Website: macys
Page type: customer-info-address
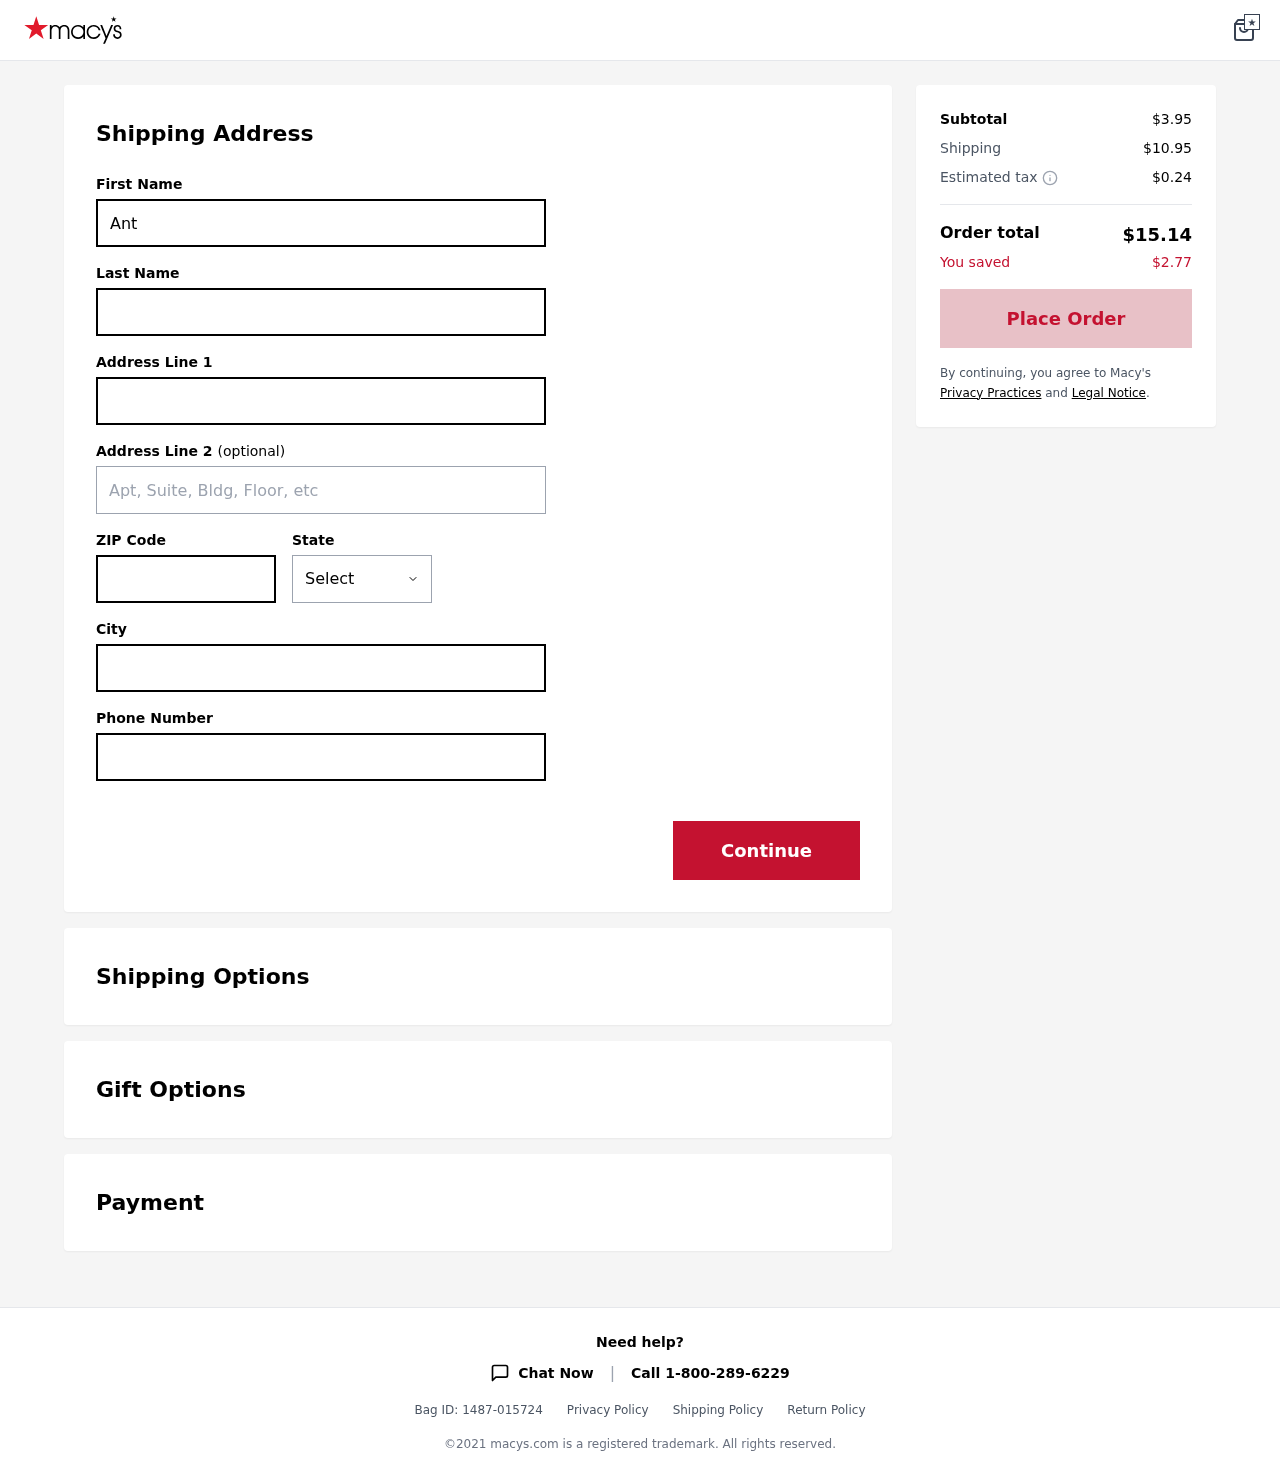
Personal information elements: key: PII_CITY
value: New Kevinbury
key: PII_FIRSTNAME
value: Anthony
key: PII_LASTNAME
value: Dennis
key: PII_PHONE
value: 3767963417
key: PII_POSTCODE
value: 88651
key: PII_STATE
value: Arizona
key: PII_STREET
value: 7672 Kevin Hills Suite 663
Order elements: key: ORDER_SUBTOTAL
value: $3.95
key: ORDER_SHIPPING_COST
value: $10.95
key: ORDER_TAX
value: $0.24
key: ORDER_TOTAL
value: $15.14
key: ORDER_SAVINGS
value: $2.77